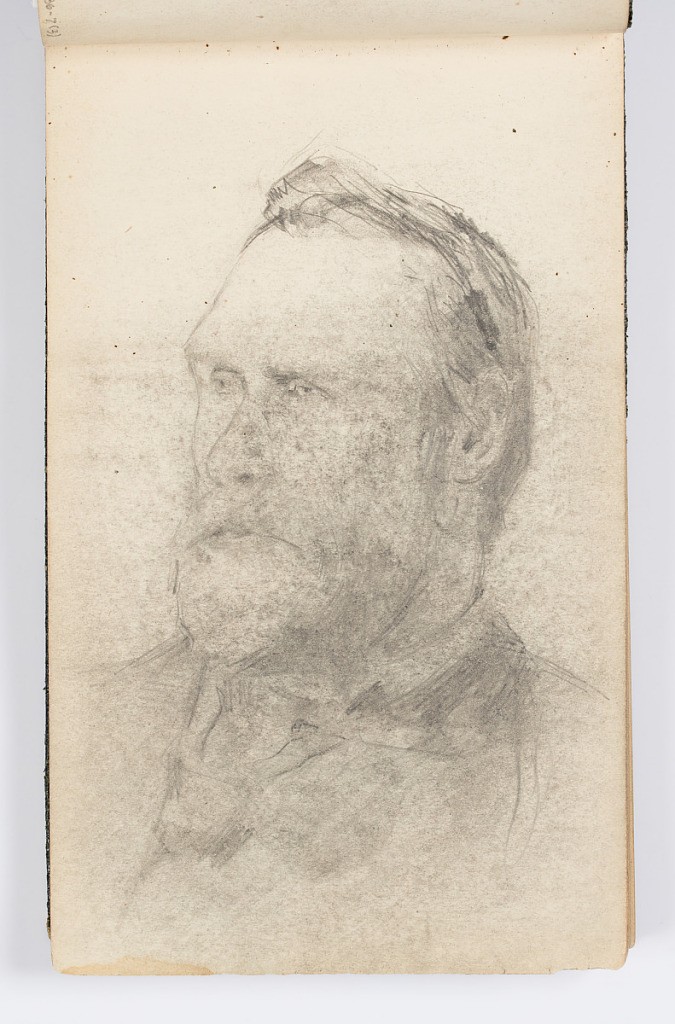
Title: Sketchbook Page: Portrait of Man with Beard
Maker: Kenyon Cox, American, 1856–1919
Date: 1883
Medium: Graphite on paper
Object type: Sketchbook folio
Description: Recto: Portrait of man with a beard, facing slightly to the left.
Verso: Outline of architectural detail.